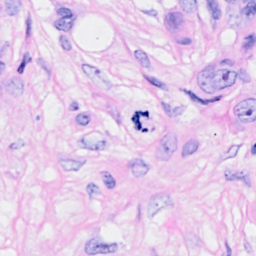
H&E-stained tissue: Breast